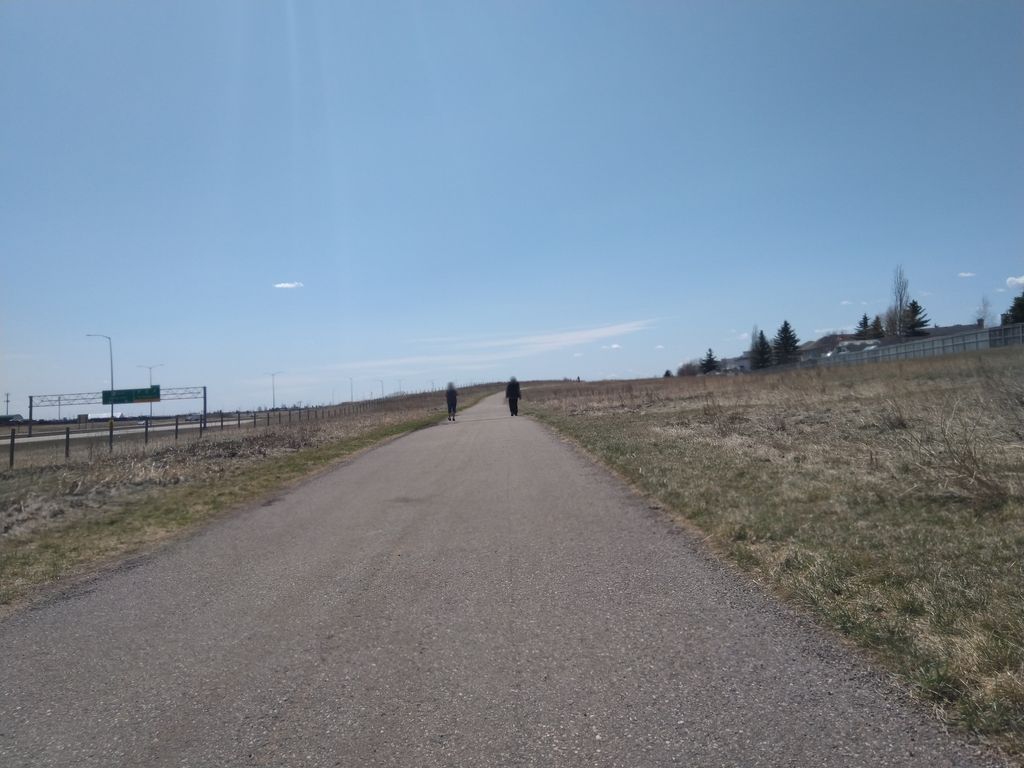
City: calgary